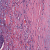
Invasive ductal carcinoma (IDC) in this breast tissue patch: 0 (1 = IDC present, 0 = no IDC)